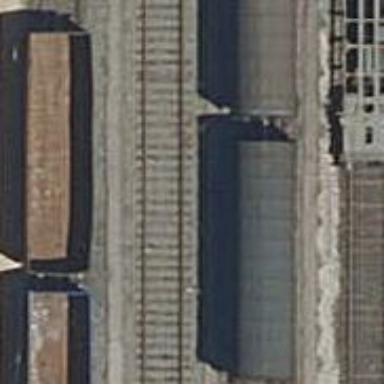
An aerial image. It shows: Rail yard with electrified contact lines for the railway.